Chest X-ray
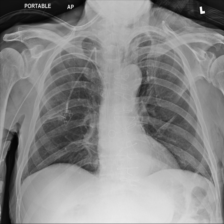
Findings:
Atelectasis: negative
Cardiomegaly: negative
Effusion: negative
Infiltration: negative
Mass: negative
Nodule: negative
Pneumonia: negative
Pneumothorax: negative
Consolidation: negative
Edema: negative
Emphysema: negative
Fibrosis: negative
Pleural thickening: negative
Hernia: negative